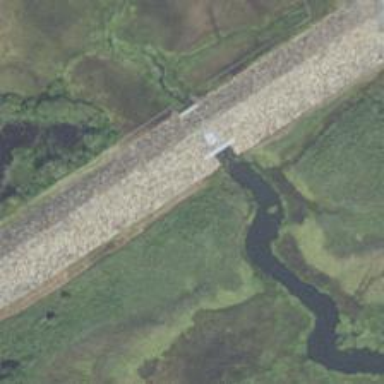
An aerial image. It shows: Tidal channel passing through culvert tunnel.